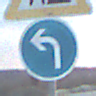
Verkehrszeichen: VorgeschriebeneFahrtrichtungLinks
Zusatzzeichen oben: Arbeitsstelle
Umgebung: Outdoor, Beach
Tageszeit: SunriseSunset
Wetter: PartlyCloudy
Licht: Natural
Jahreszeit: NotSpecified
Kontrast: MediumContrast